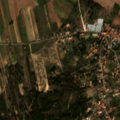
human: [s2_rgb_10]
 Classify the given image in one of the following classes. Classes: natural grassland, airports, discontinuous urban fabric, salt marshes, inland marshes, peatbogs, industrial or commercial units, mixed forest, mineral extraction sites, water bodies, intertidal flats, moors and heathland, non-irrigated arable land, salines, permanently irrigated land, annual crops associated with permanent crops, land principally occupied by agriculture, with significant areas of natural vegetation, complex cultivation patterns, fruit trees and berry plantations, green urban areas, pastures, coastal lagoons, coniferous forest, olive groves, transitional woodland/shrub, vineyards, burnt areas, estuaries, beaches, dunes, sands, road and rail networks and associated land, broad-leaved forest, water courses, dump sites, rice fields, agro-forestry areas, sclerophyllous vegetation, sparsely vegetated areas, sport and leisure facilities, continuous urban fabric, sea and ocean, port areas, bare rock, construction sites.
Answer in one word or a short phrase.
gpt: discontinuous urban fabric, permanently irrigated land, fruit trees and berry plantations, olive groves, transitional woodland/shrub